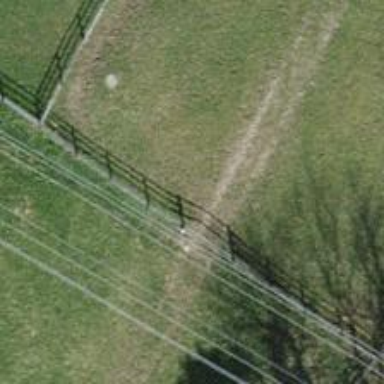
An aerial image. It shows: Fence is in the image.